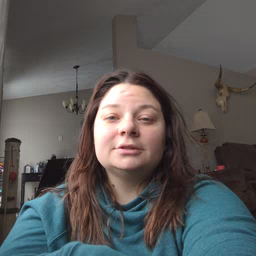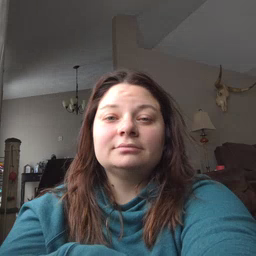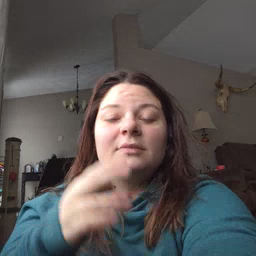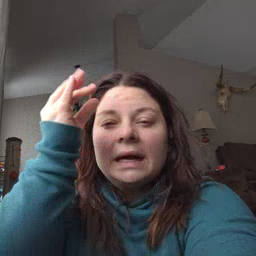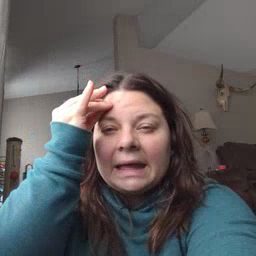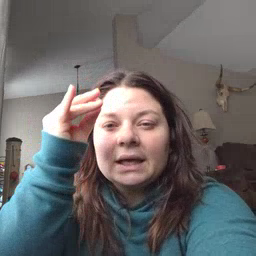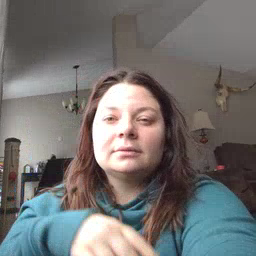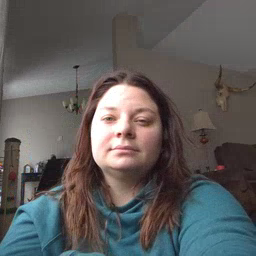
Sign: think